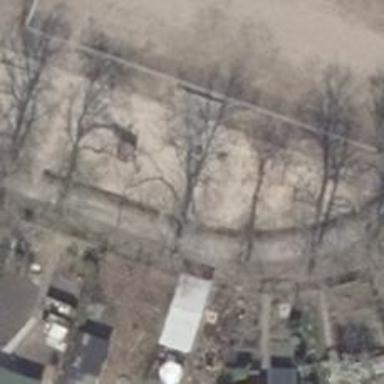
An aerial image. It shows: Playground with swings.